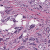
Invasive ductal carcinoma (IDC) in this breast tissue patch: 1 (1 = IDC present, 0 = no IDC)